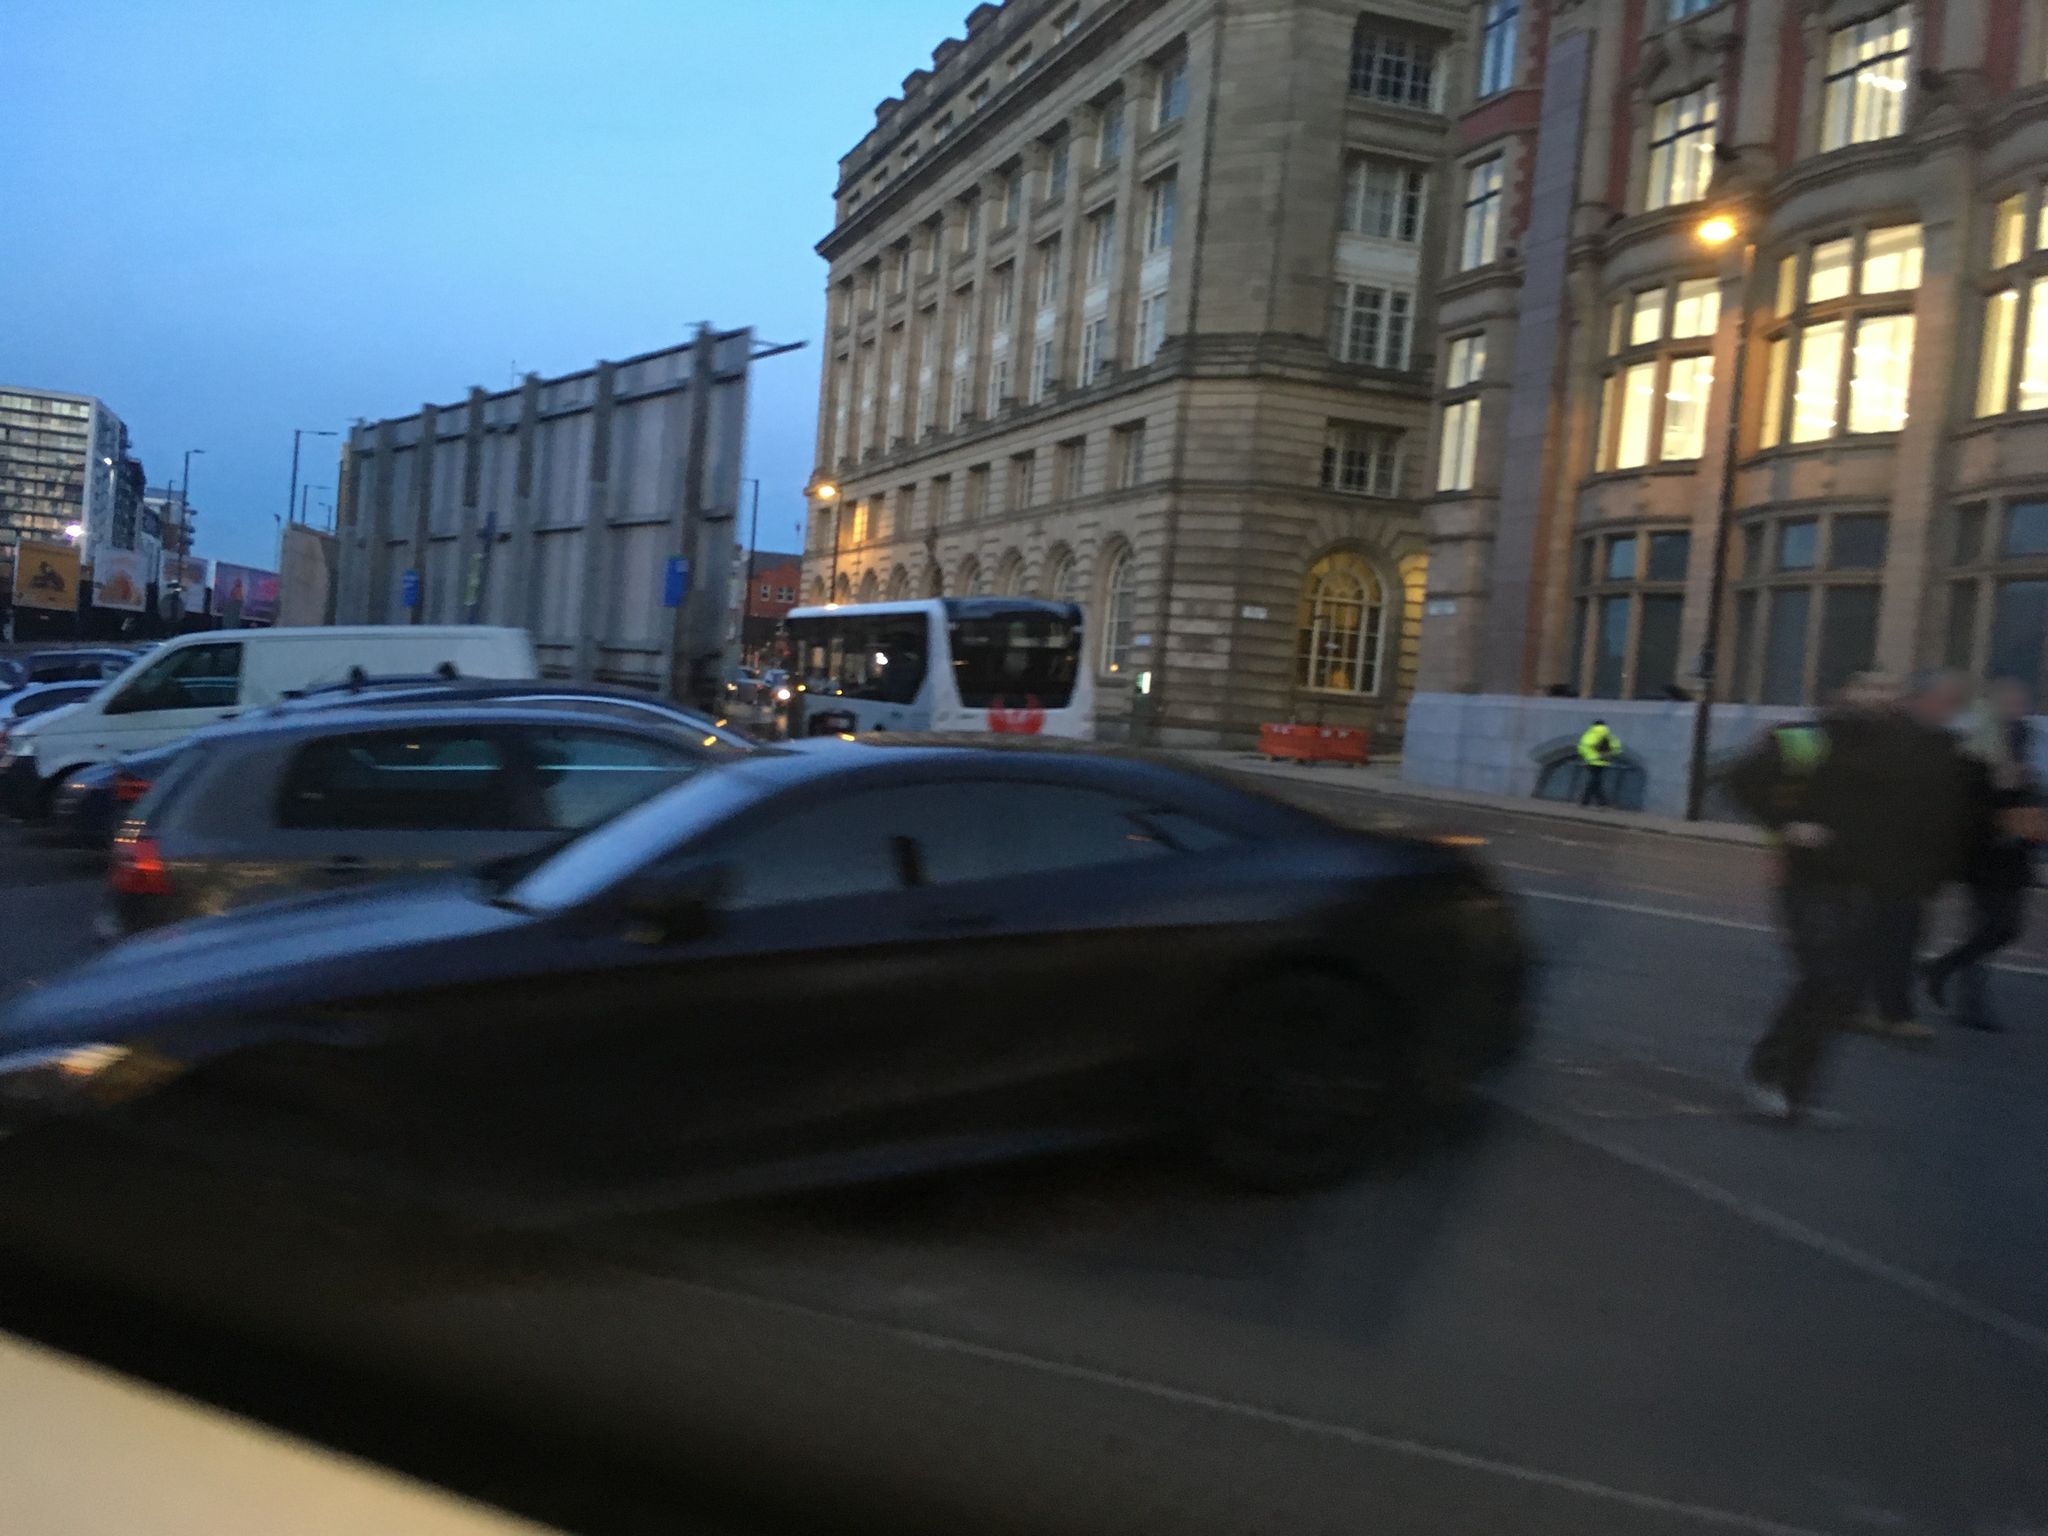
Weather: snowy
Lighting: dusk/dawn
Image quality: good
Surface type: driving surface
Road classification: pedestrian, service, cycleway
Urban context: urban centre
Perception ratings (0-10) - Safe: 0.75, Lively: 9.21, Beautiful: 4.95, Boring: 1.09, Depressing: 2.21, Wealthy: 7.55